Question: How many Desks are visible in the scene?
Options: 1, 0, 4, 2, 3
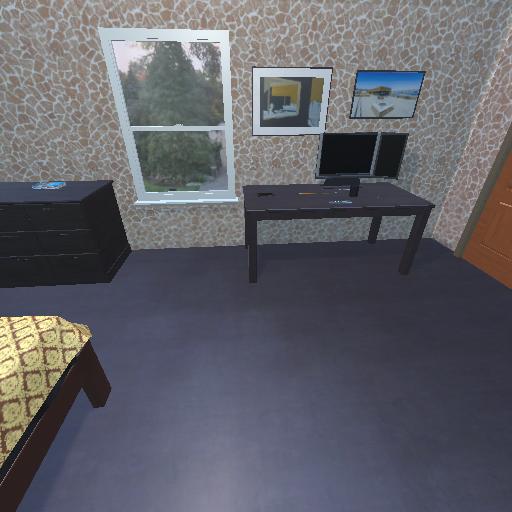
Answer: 1